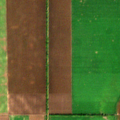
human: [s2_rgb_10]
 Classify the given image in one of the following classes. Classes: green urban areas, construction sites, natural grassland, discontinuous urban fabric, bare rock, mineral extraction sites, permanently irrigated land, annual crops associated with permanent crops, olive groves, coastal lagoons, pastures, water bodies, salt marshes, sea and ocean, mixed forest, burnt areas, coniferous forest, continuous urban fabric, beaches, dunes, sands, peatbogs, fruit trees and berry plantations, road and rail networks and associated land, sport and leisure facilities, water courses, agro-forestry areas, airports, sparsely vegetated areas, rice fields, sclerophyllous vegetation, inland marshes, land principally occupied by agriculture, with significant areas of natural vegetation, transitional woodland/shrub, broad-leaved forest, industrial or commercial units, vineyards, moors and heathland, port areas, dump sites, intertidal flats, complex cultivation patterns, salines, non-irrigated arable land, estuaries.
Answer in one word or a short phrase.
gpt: non-irrigated arable land